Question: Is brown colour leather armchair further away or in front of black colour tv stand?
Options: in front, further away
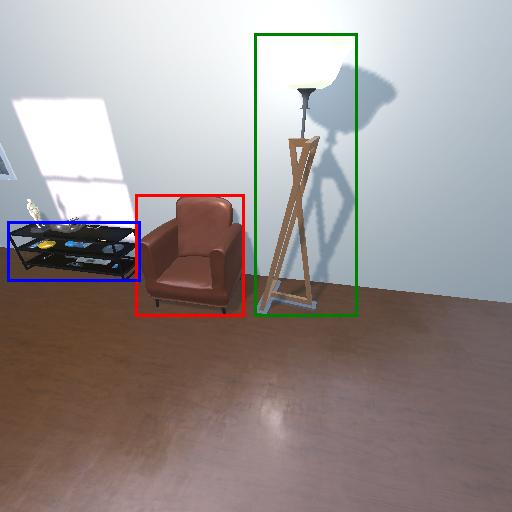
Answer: in front